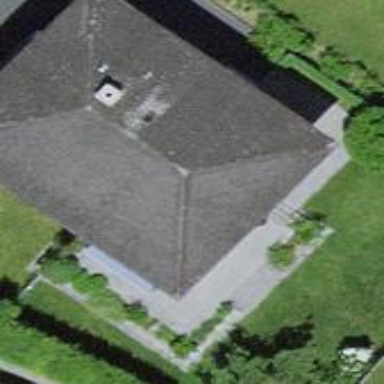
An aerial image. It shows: Building with hipped roof.